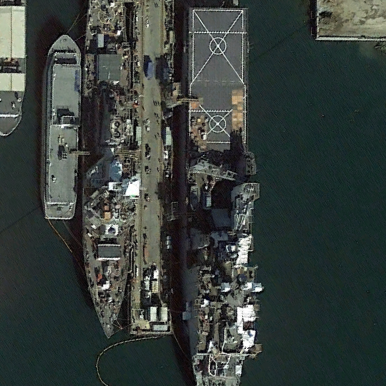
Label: combat